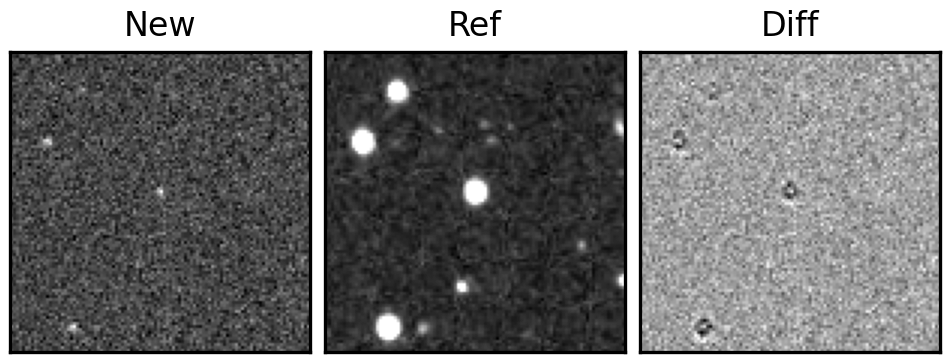
Label: bogus